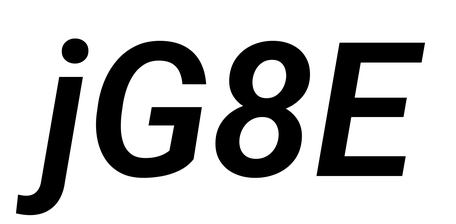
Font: Roboto-Italic_SemiBold_Italic